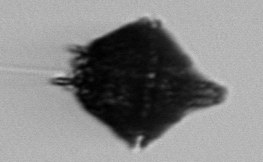
Label: Gonyaulax